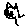
Label: cat